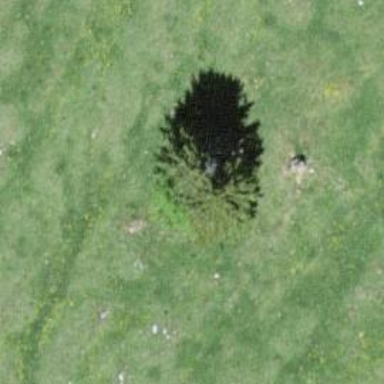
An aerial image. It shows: Needle-leaved tree in its natural environment.